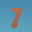
Label: 7